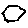
Label: hexagon